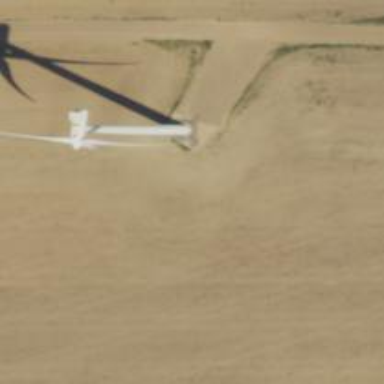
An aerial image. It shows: Wind generator powered by horizontal-axis wind turbine.